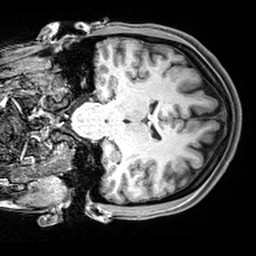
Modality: T1w
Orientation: coronal
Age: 23
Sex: female
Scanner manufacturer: siemens
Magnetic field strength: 3 T
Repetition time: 2.4 s
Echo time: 0.0022 s